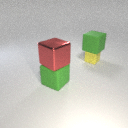
large green rubber cube above small yellow rubber cube